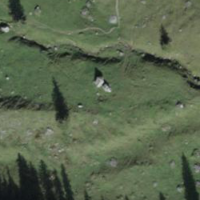
EUNIS habitat code: 23
Species observed at this site:
Vanessa cardui